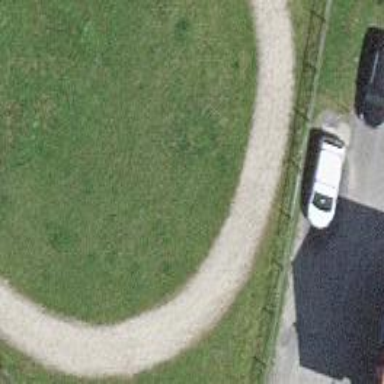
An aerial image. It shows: Bridleway.